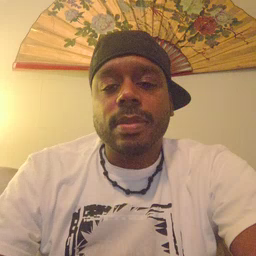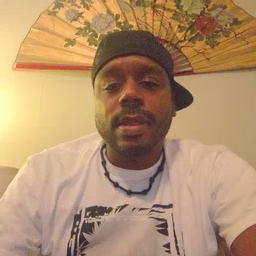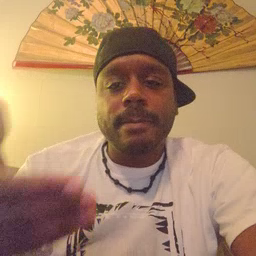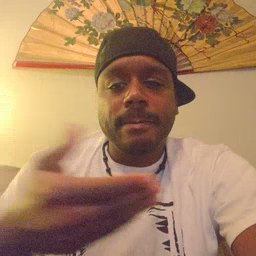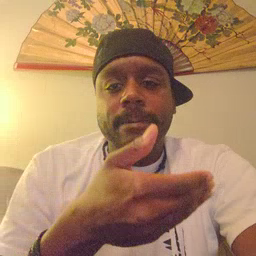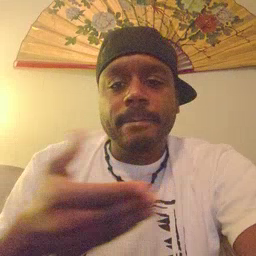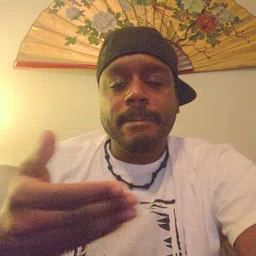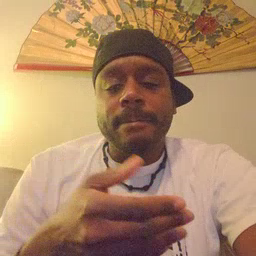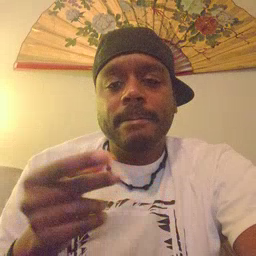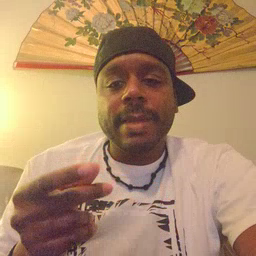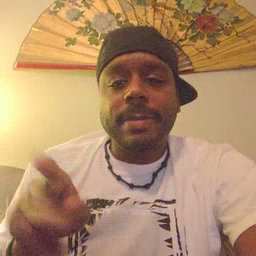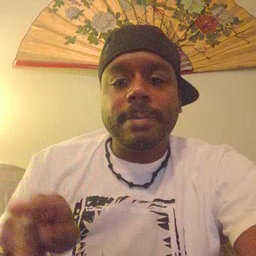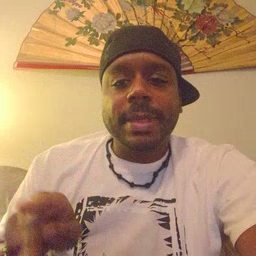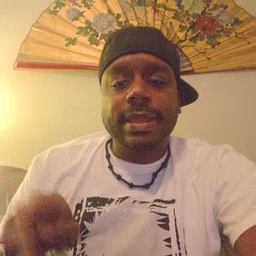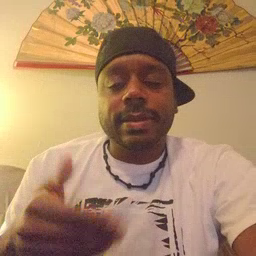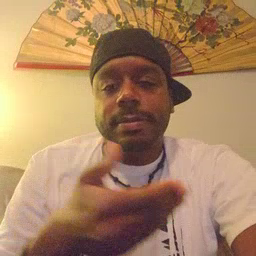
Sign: puppy